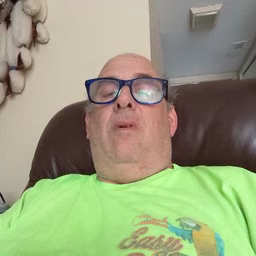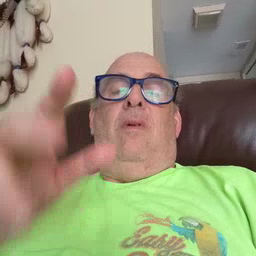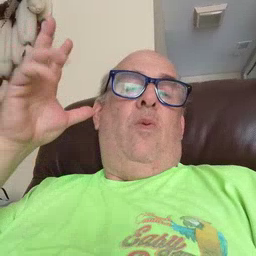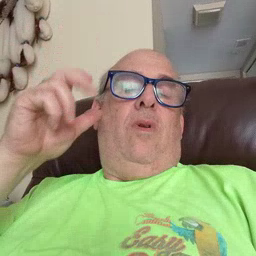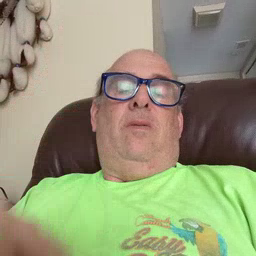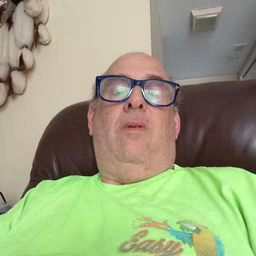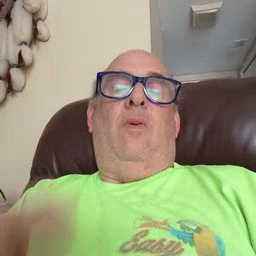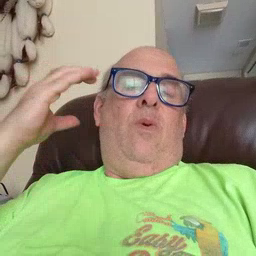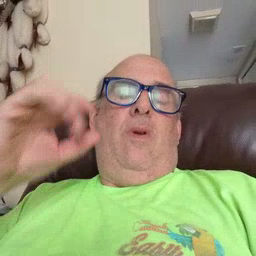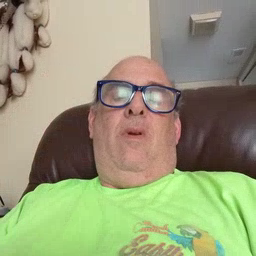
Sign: radio